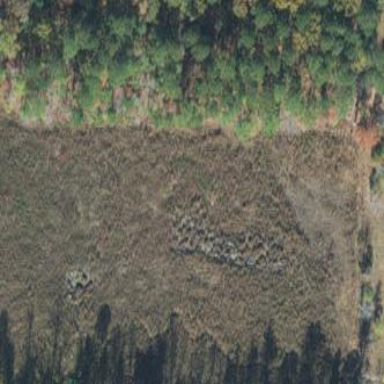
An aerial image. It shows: Clearcut area used for logging with scrub vegetation.